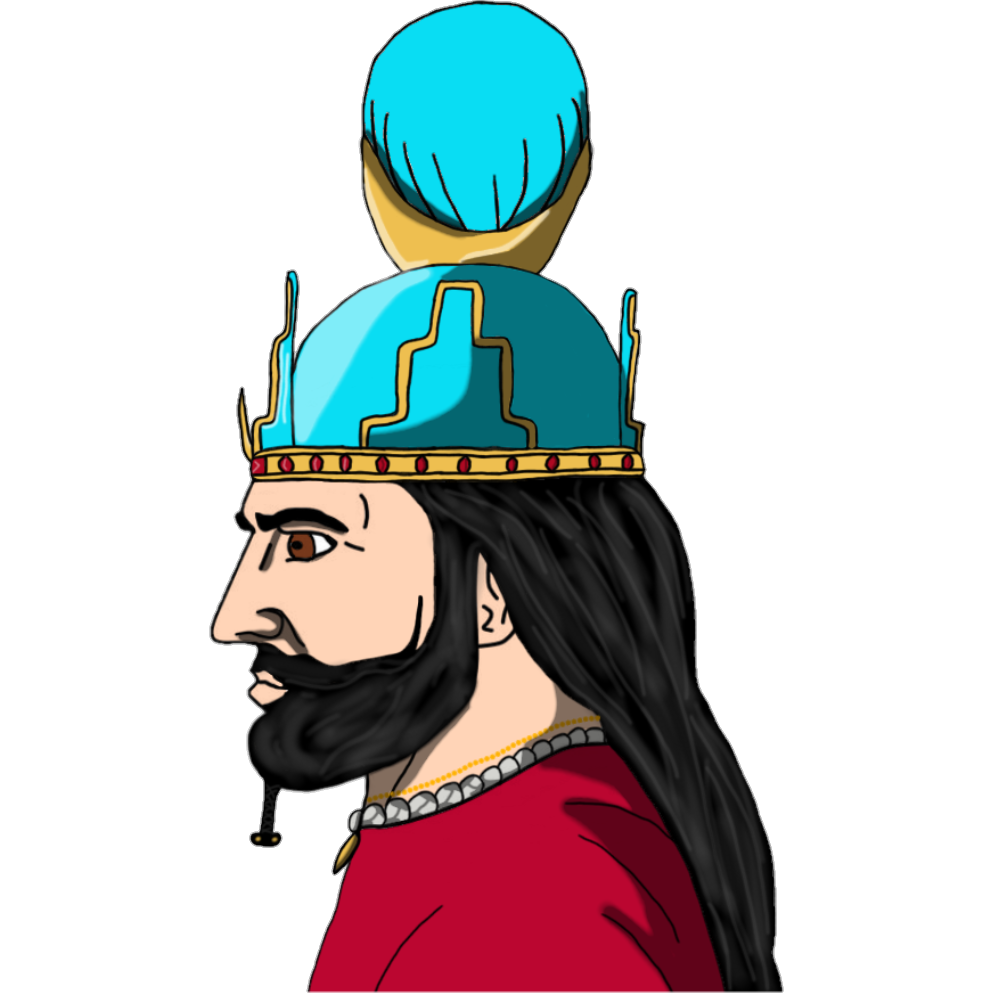
Label: 4_Yes_Chad